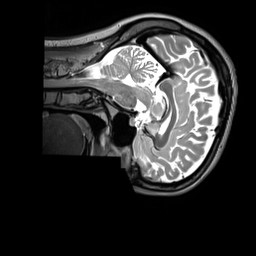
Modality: T2w
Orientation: sagittal
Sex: female
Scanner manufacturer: siemens
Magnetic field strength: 3 T
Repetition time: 3.2 s
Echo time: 0.409 s